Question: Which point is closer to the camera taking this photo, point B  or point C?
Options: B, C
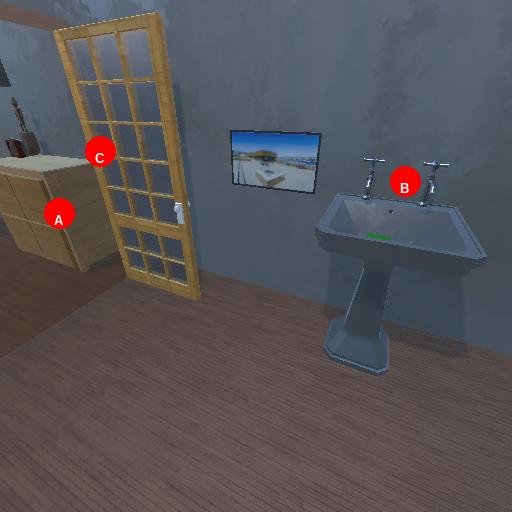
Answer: B